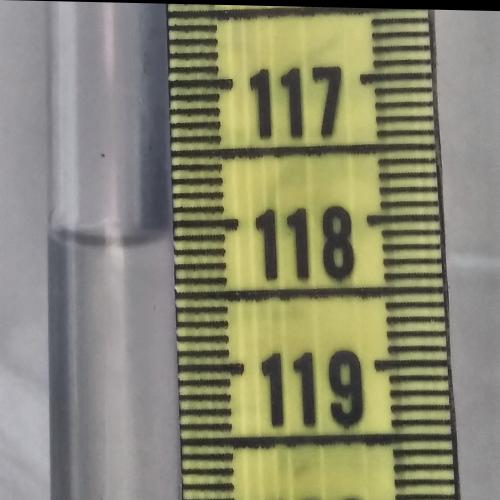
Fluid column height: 118.1 cm